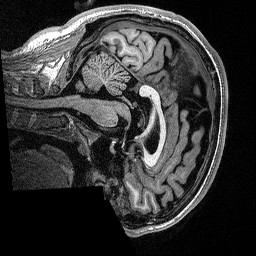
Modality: T1w
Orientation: sagittal
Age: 20
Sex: male
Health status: healthy
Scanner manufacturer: siemens
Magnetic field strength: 1.5 T
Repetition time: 2.73 s
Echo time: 0.00357 s